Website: apple
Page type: customer-info-address
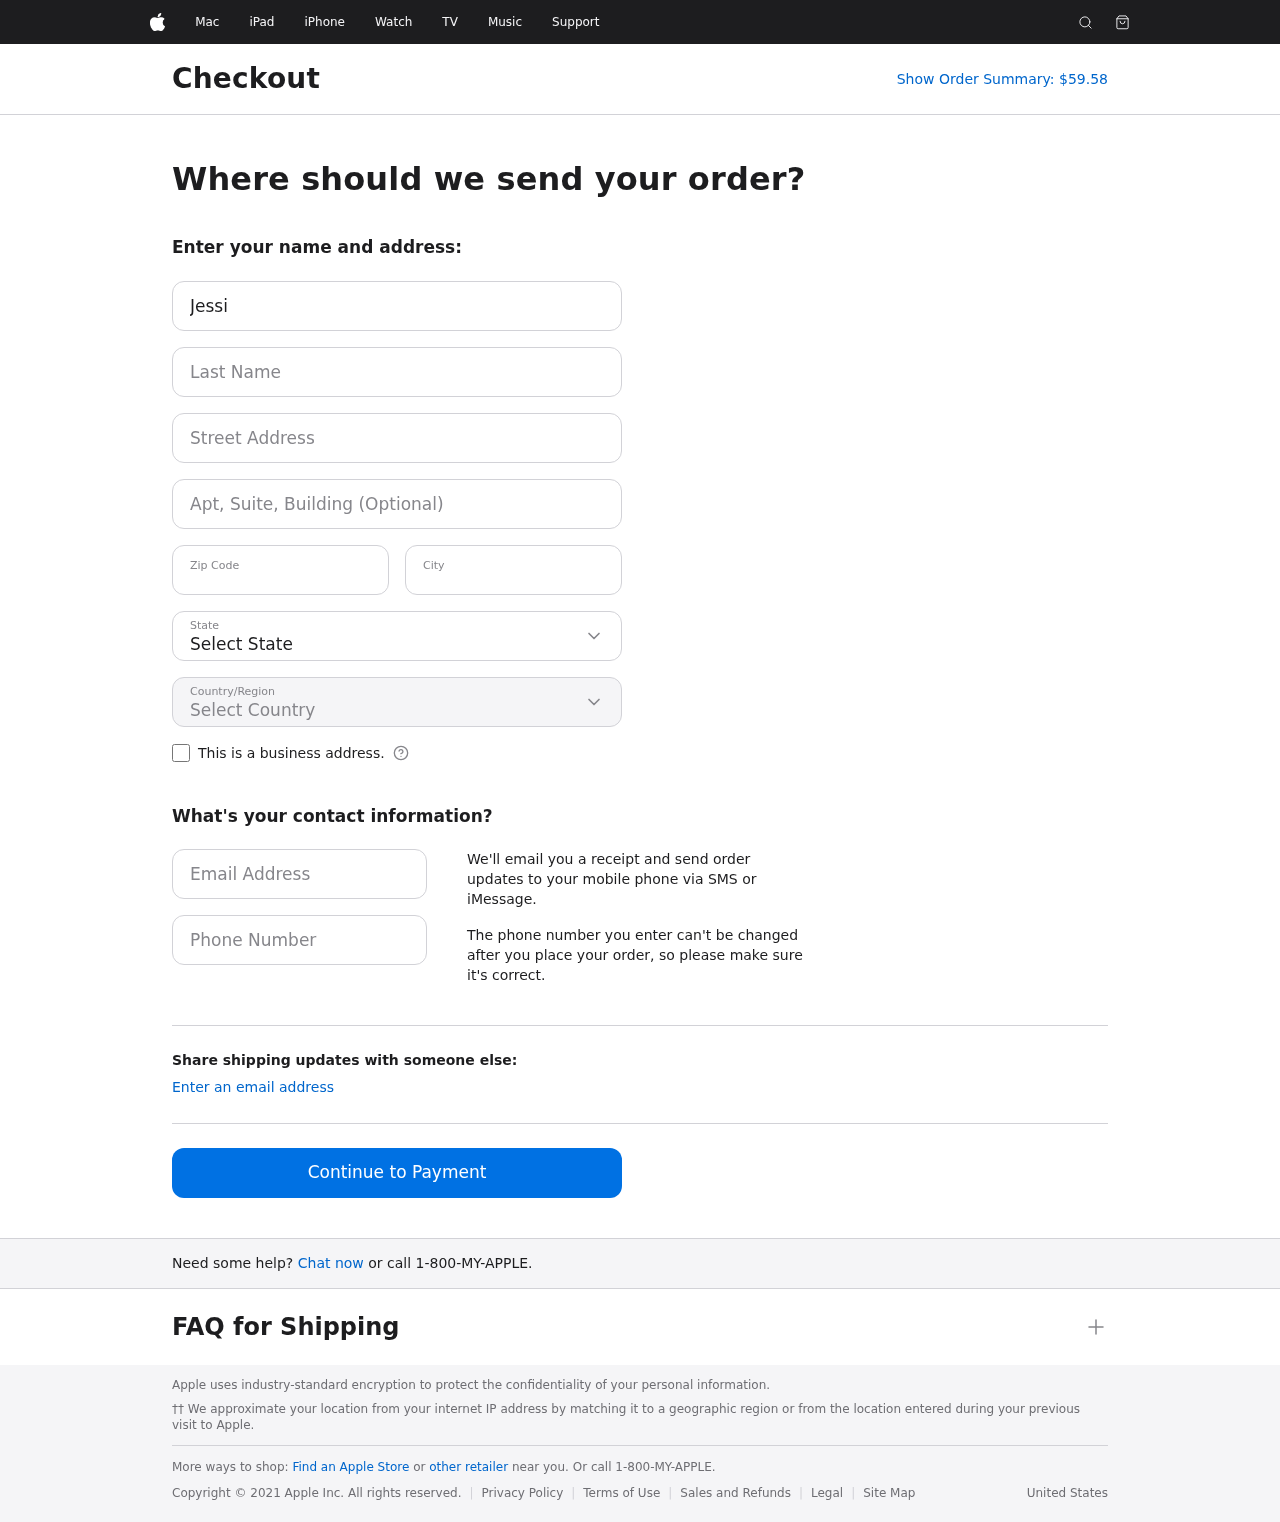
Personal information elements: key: PII_CITY
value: New Matthew
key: PII_COUNTRY
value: United States
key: PII_EMAIL
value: jcarroll@gmail.com
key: PII_FIRSTNAME
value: Jessica
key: PII_LASTNAME
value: Carroll
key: PII_PHONE
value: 3858335849
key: PII_POSTCODE
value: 82797
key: PII_STATE
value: Utah
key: PII_STREET
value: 294 Young Unions Apt. 997
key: PII_STREET2
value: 9715 David Ranch Suite 458
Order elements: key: ORDER_TOTAL
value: Show Order Summary: $59.58